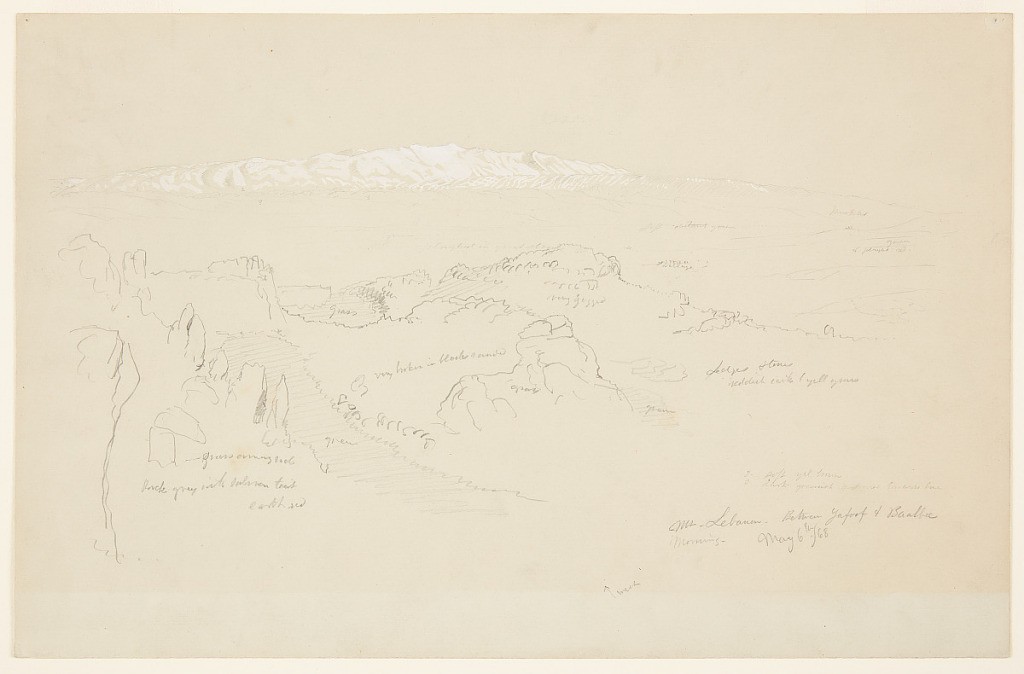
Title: Mt. Lebanon between Yahfoufa and Baalbek, Syria
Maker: Frederic Edwin Church, American, 1826–1900
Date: May 6, 1868
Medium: Graphite and white gouache on gray-green wove paper
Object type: Drawing
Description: Landscape sketch showing a view of the Mt. Lebanon range, and specifically the peak of Mt. Sannine, witnessed by Church while traveling between the village of Yahfoufa and the city of Baalbek in Syria. In the foreground, the rugged terrain of the foothills of the Anti-Lebanon mountain range is shown with jagged rocks, pinncles, and ledges throughout. This rocky prominence desends to an expansive valley in the middle distance, where a far-off village is visible. In the background, the Mt. Lebanon range forms a jagged and curving horizon, dominated by the round, snow-capped peak of Mt. Sannine at center left.